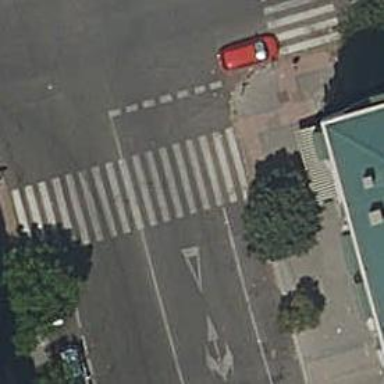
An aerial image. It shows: Marked crossing on the road.